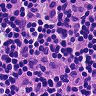
Metastatic tissue present: no